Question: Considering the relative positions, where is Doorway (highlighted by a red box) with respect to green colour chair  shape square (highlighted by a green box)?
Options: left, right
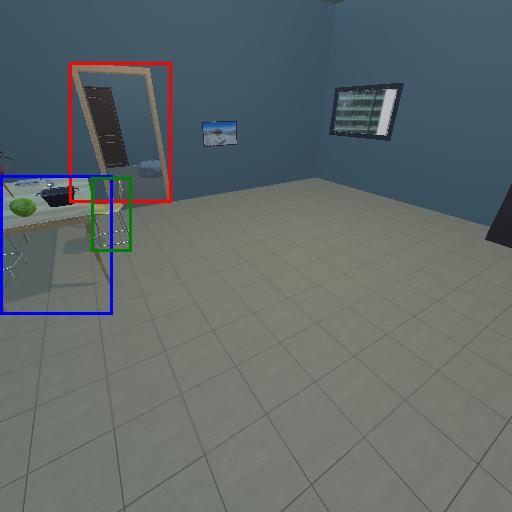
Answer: left